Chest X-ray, PA view. Patient: 30 years old, sex M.
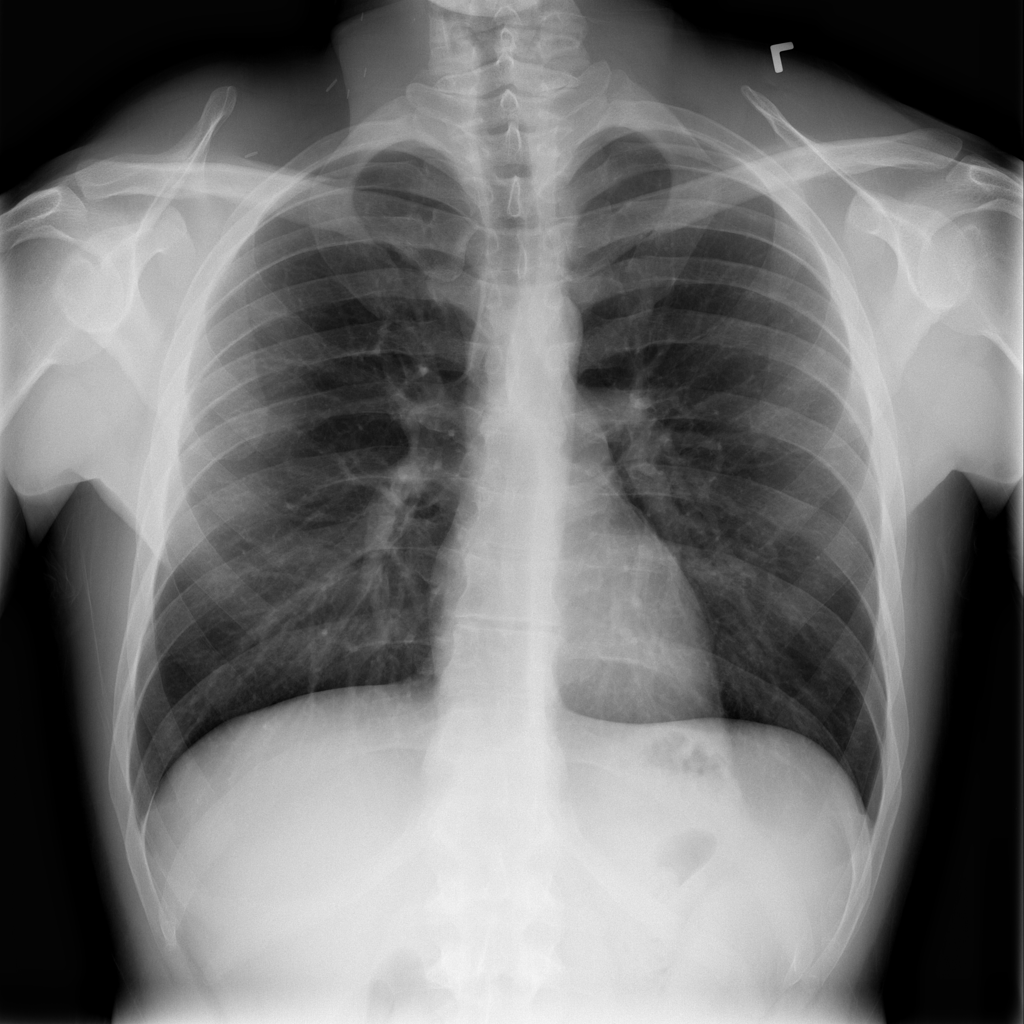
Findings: No Finding